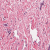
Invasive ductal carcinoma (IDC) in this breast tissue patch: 0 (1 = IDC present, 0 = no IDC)